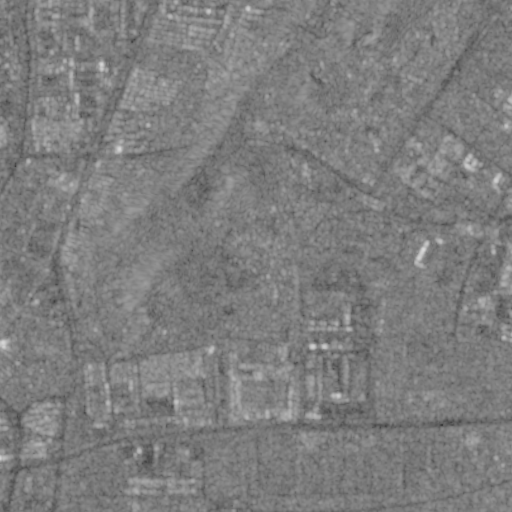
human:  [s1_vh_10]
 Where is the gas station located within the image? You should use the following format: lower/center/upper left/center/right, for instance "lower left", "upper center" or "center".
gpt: The gas station is located in the upper right of the image.
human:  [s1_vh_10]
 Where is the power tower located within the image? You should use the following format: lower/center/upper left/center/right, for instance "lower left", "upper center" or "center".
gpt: The power tower is located in the lower left of the image.
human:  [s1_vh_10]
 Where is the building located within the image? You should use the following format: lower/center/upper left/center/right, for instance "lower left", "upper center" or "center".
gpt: There is no building in the image.

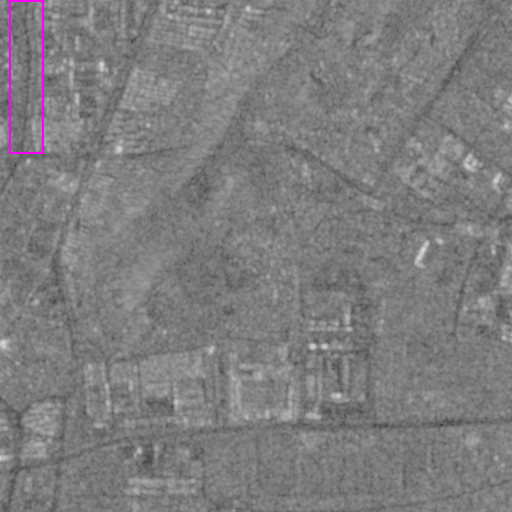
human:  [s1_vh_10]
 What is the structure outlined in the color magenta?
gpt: The structure outlined in magenta is a park.
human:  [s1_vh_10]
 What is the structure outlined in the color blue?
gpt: There is no blue outline.